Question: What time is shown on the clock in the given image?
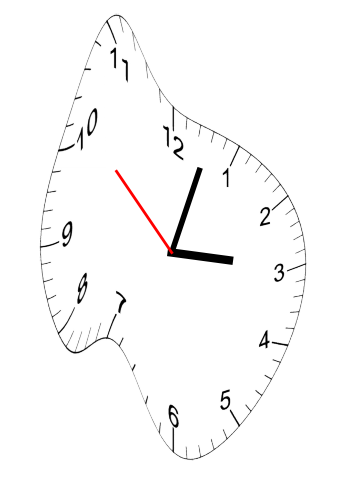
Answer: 03:02:52